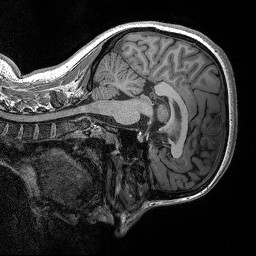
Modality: T1w
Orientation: sagittal
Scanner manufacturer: siemens
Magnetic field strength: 3 T
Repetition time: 2.3 s
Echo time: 0.00298 s